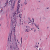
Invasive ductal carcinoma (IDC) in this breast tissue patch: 1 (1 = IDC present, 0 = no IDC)